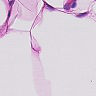
Metastatic tissue present: no